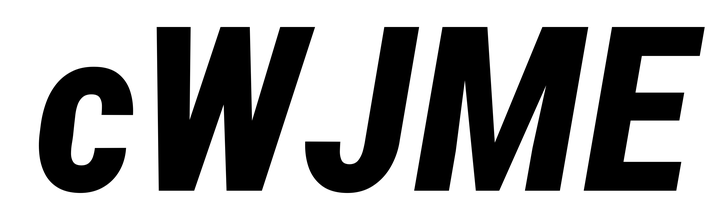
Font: Roboto-Italic_Condensed_ExtraBold_Italic